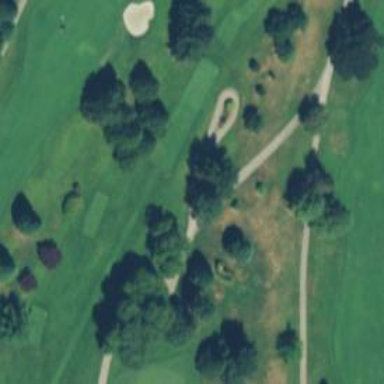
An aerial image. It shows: Rough area in golf course.